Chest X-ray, PA view. Patient: 77 years old, sex F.
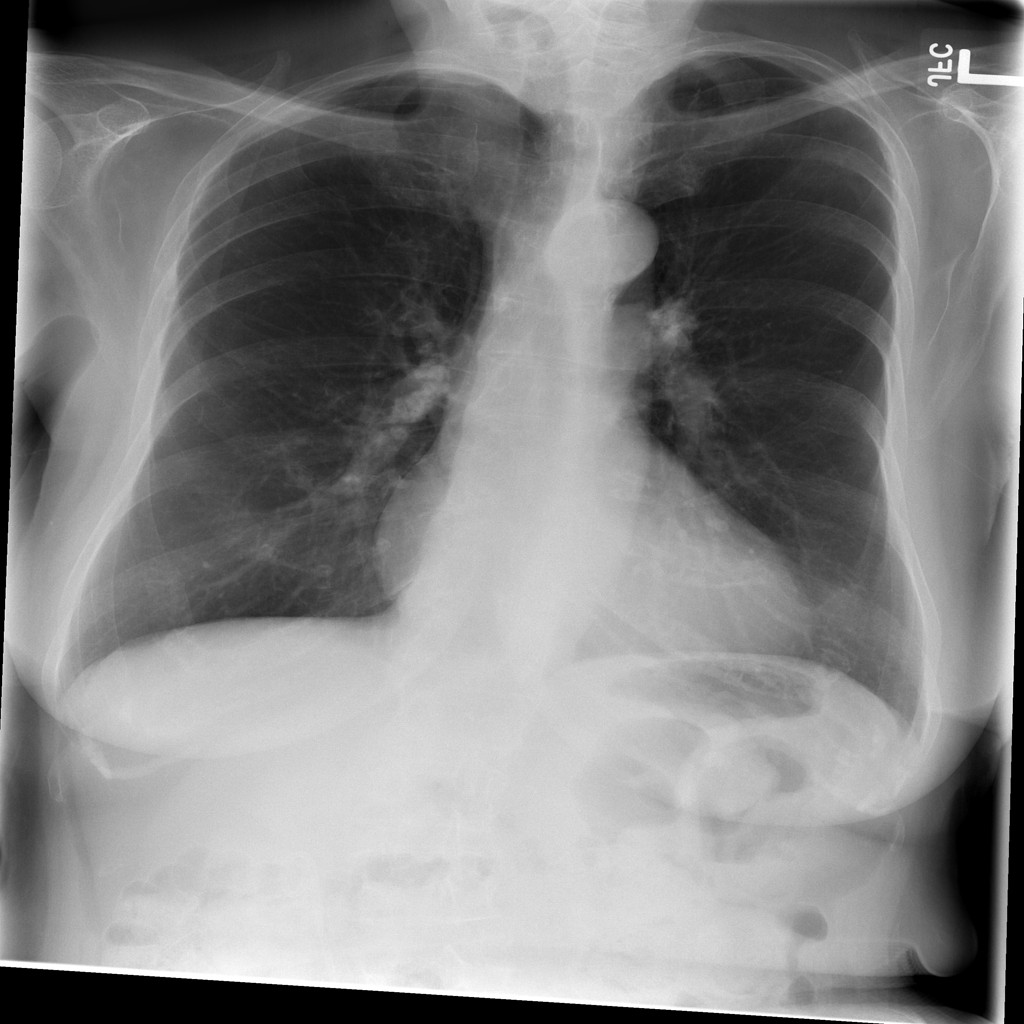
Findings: No Finding